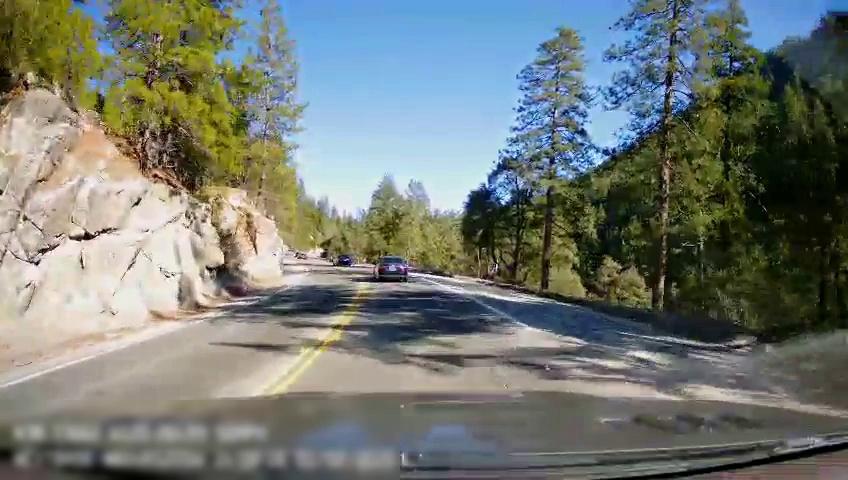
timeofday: Day
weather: Sunny
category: Drivable Space
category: Vehicles | Car
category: Vehicles | Car
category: Lanes | Opposite Lane
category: Lanes | Opposite Lane
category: Lanes | Current Lane
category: Lanes | Current Lane